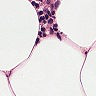
Metastatic tissue present: no